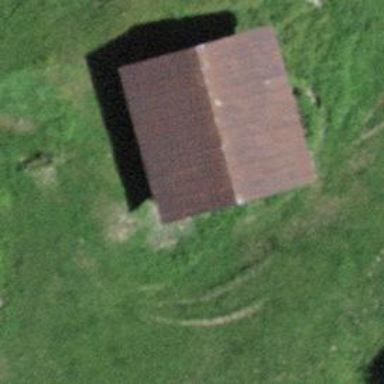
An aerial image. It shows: Rural barn.